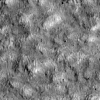
Atmospheric dust classification: not_dusty